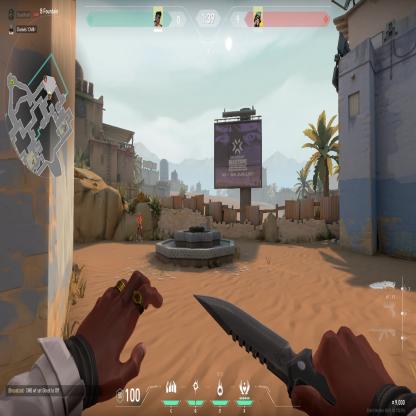
Label: enemy